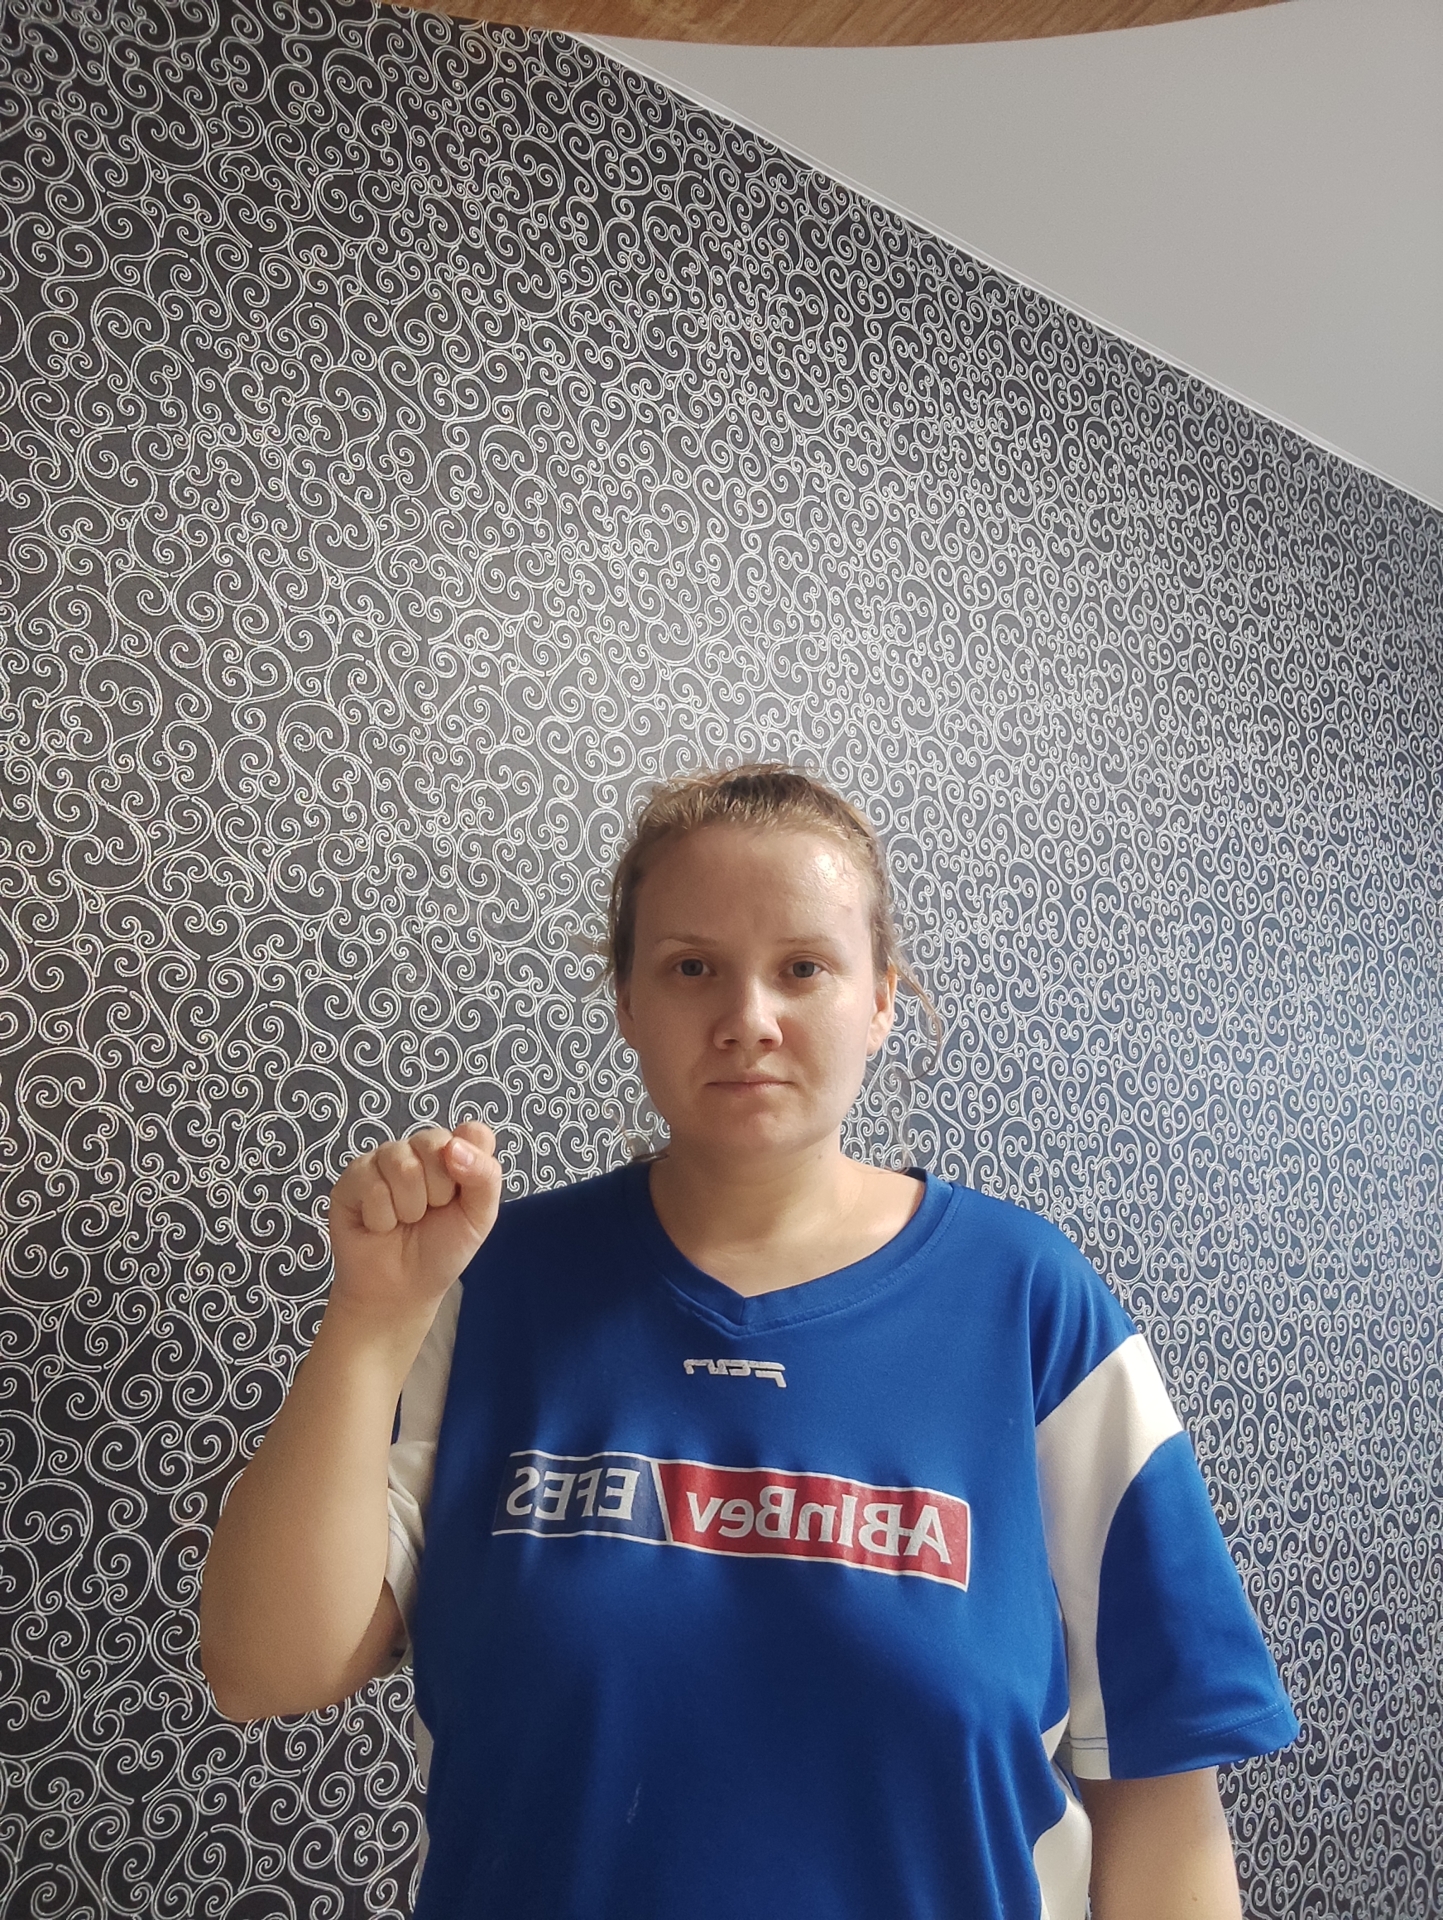
Label: clear